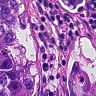
Metastatic tissue present: yes